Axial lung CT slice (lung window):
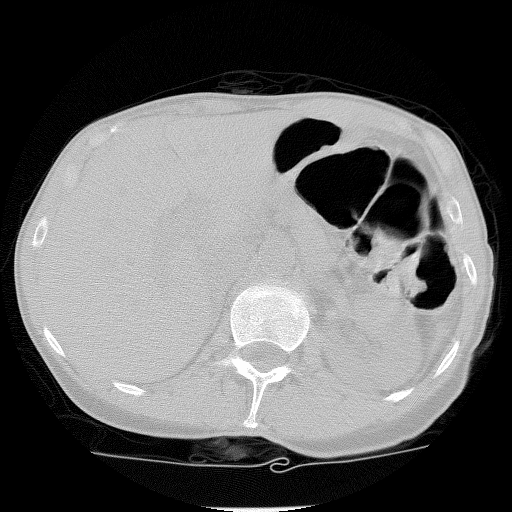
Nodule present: no